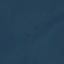
Label: SeaLake